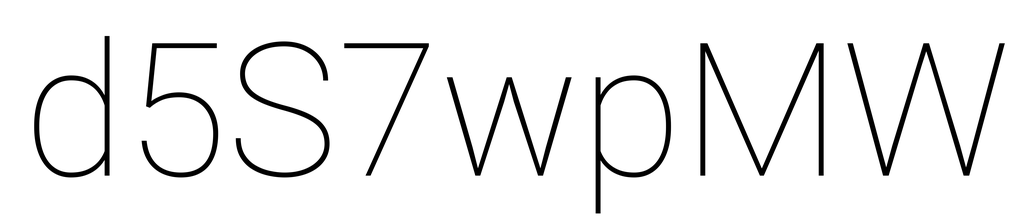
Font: Roboto_Thin